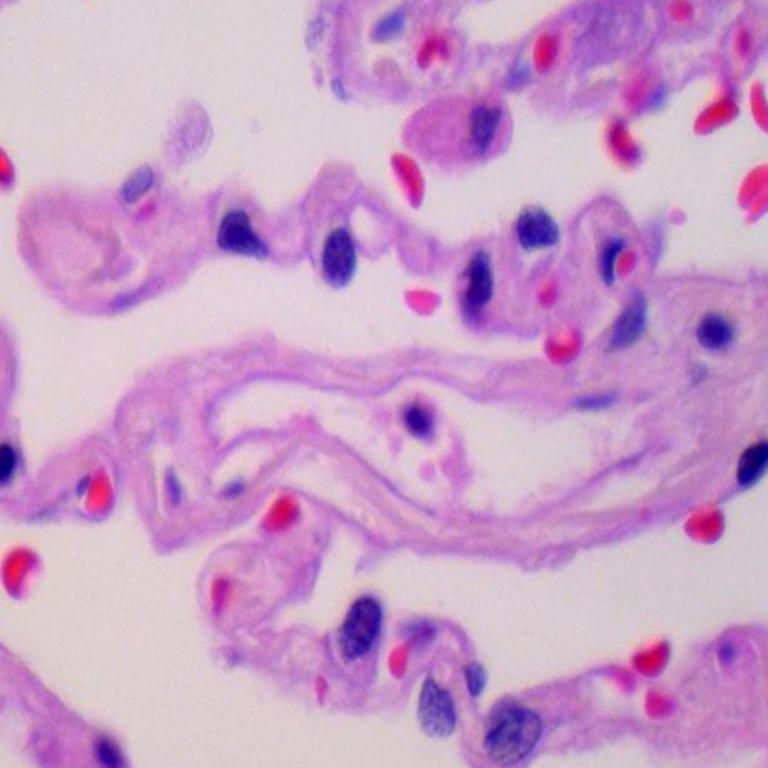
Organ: lung
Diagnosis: benign